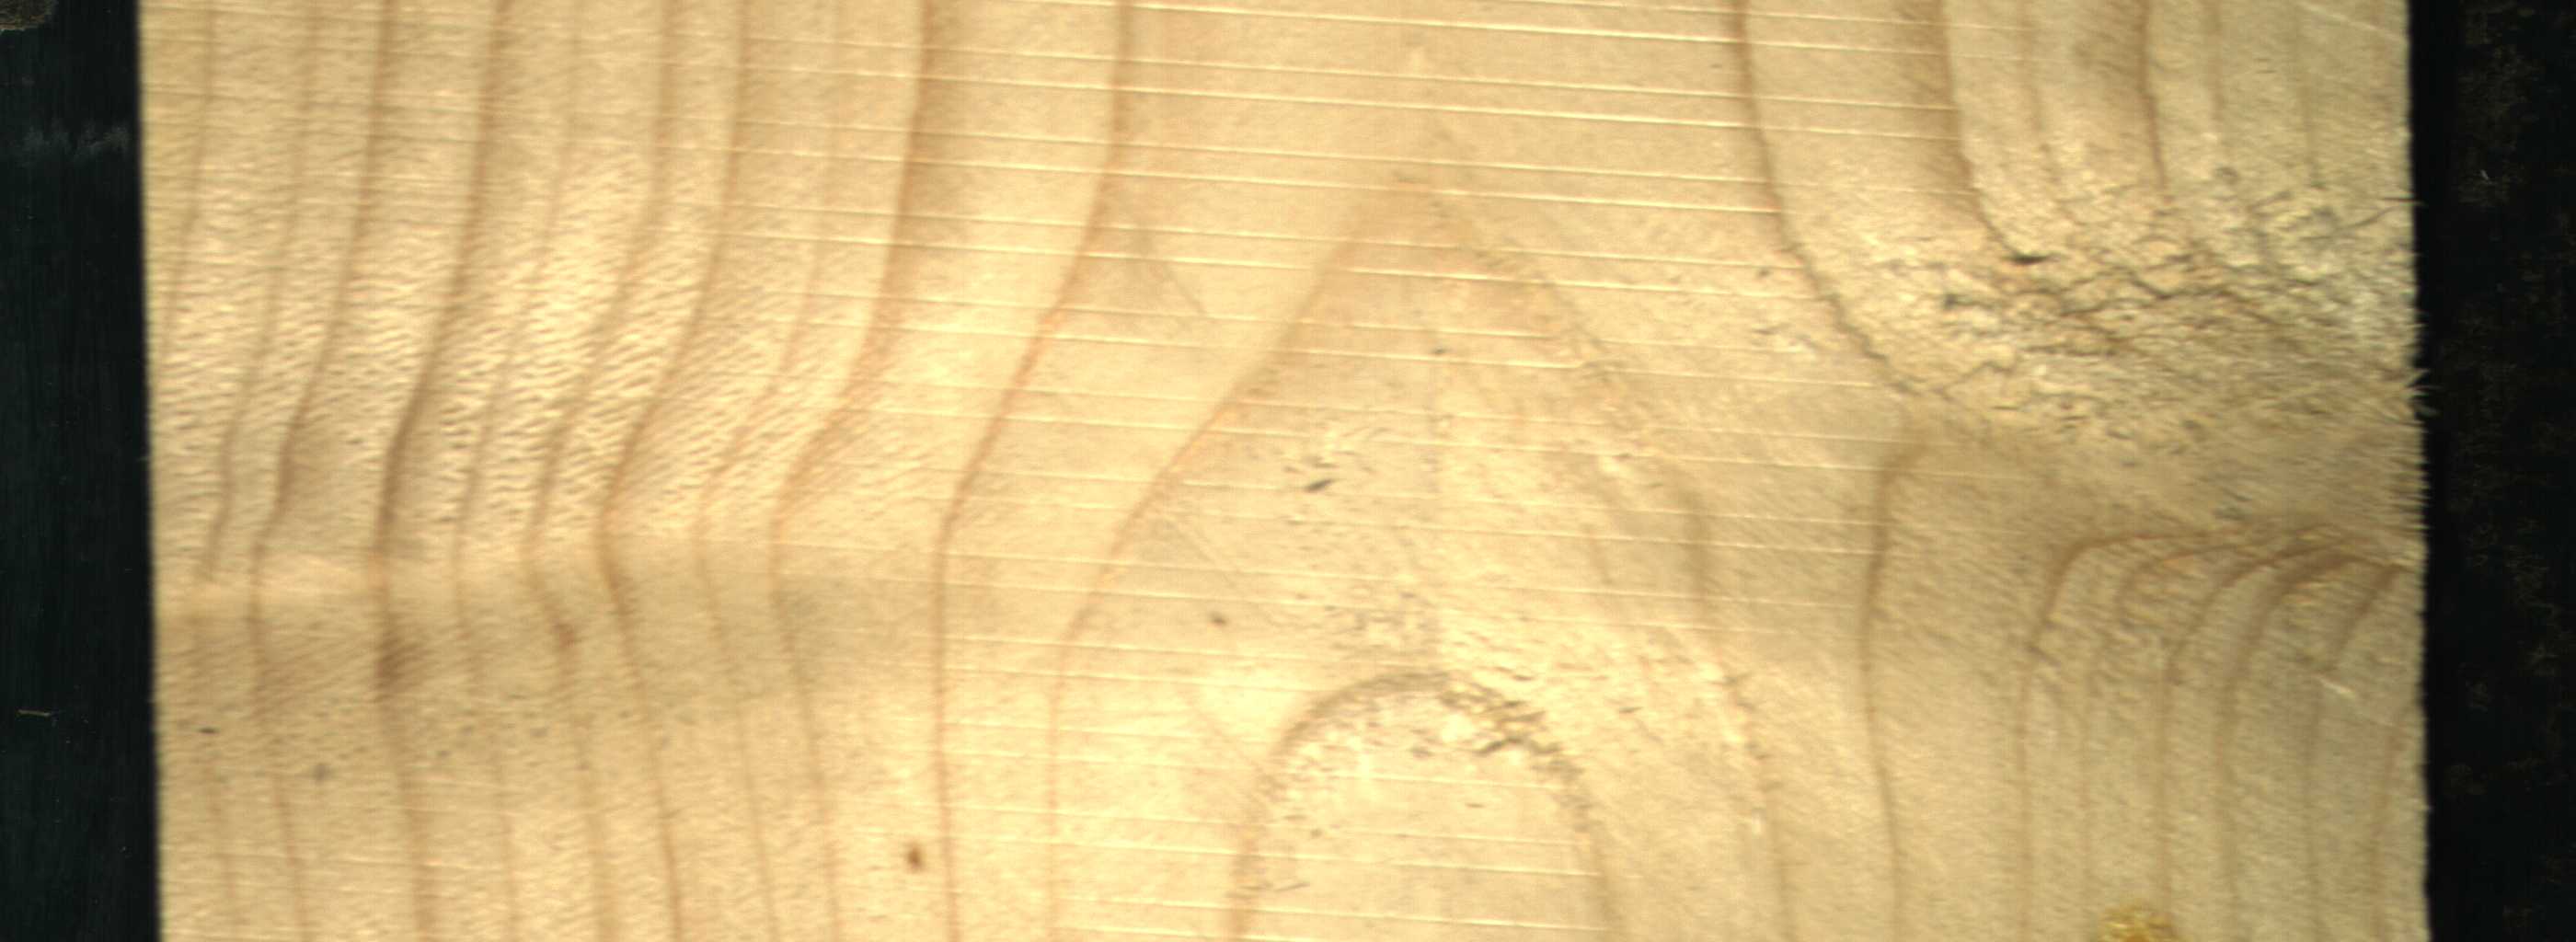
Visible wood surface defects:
resin